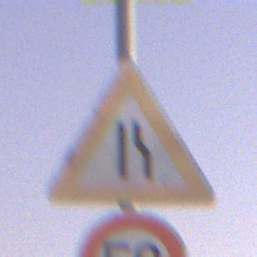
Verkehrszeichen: EinseitigVerengteFahrbahnRechts
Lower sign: Geschwindigkeit50
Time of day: Dawn
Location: Outdoor (RoadRail)
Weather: Clear
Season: NotSpecified
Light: Natural